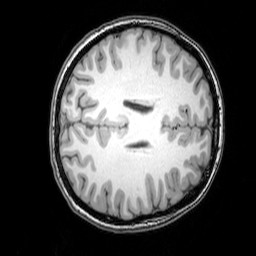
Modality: T1w
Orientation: axial
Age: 23
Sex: female
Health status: healthy
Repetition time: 0.081 s
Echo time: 0.037 s